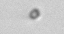
Label: nanoplankton_mix